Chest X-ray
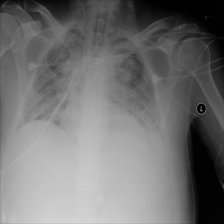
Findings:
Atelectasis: positive
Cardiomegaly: negative
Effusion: negative
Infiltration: positive
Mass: negative
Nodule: negative
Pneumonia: negative
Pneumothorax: negative
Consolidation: negative
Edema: positive
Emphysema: negative
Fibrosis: negative
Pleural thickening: negative
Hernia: negative